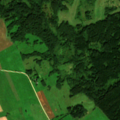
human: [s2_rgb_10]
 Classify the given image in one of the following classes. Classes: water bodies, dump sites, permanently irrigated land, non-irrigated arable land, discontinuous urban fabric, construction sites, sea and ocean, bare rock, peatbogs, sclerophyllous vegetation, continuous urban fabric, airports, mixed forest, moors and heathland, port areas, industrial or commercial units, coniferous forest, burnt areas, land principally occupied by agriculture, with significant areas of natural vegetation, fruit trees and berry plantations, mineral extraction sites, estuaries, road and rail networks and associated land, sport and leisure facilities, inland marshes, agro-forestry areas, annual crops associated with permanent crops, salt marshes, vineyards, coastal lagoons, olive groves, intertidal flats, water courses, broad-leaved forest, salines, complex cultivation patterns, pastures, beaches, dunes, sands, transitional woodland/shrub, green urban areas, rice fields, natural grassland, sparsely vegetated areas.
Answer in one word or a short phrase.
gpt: non-irrigated arable land, complex cultivation patterns, land principally occupied by agriculture, with significant areas of natural vegetation, broad-leaved forest, coniferous forest, mixed forest